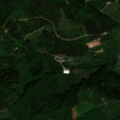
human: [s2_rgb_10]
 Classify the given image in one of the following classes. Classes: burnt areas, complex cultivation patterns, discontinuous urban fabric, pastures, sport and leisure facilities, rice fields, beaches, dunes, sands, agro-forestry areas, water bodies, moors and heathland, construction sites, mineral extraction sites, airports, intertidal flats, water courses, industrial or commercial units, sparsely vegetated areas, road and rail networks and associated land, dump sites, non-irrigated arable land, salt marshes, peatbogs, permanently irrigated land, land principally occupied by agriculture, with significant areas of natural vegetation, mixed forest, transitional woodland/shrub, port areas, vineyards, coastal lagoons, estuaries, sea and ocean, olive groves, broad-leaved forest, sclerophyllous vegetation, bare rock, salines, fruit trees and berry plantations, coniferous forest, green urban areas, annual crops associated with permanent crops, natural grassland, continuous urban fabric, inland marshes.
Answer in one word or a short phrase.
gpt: pastures, broad-leaved forest, mixed forest